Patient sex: M
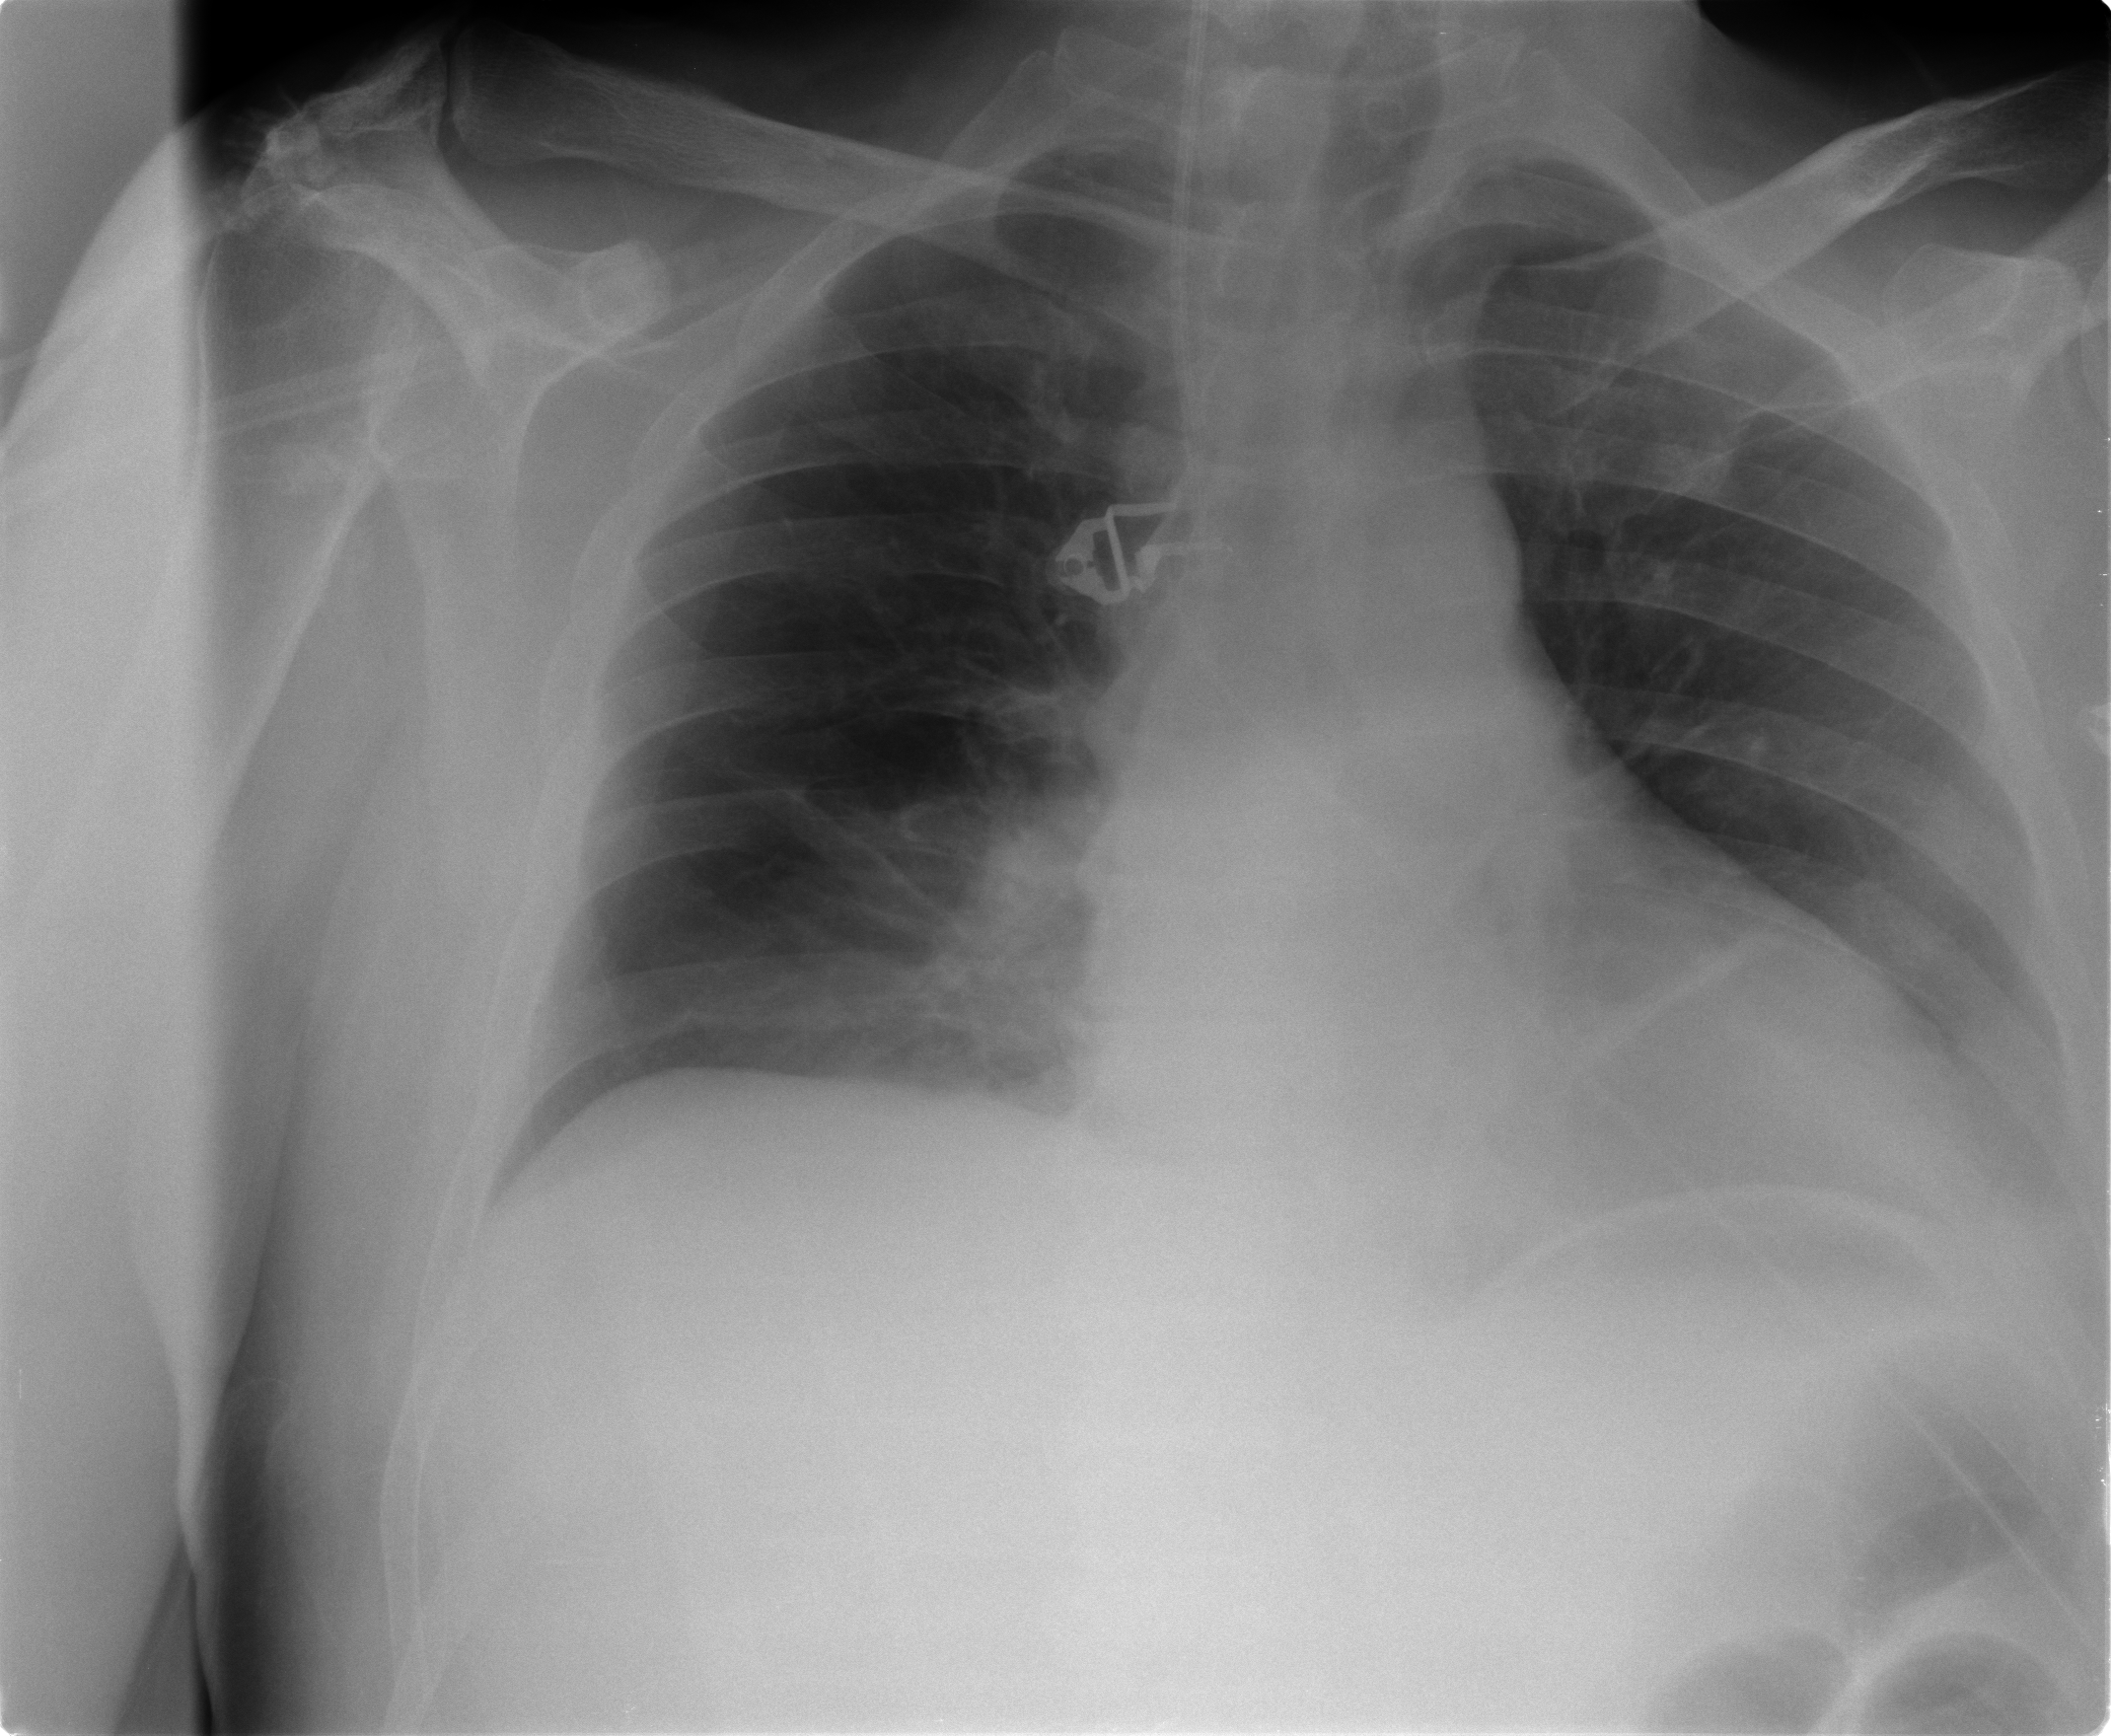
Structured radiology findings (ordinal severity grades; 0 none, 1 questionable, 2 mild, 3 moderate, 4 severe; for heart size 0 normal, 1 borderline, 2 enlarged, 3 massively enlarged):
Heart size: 2
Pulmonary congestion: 0
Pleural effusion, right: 0
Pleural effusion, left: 0
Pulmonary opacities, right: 2
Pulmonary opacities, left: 0
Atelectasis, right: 2
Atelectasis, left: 1